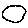
Label: circle